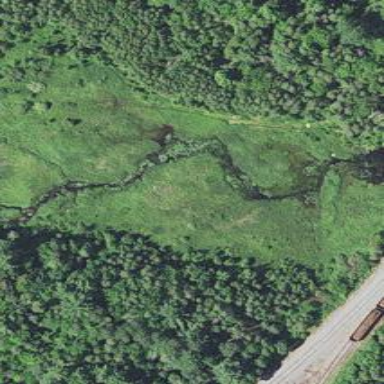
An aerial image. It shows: Bog wetland area.